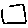
Label: square